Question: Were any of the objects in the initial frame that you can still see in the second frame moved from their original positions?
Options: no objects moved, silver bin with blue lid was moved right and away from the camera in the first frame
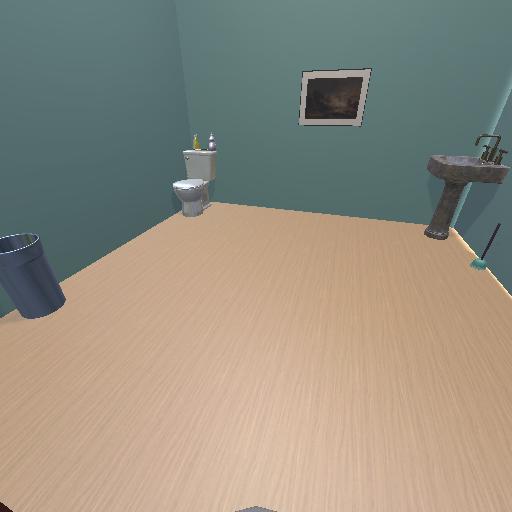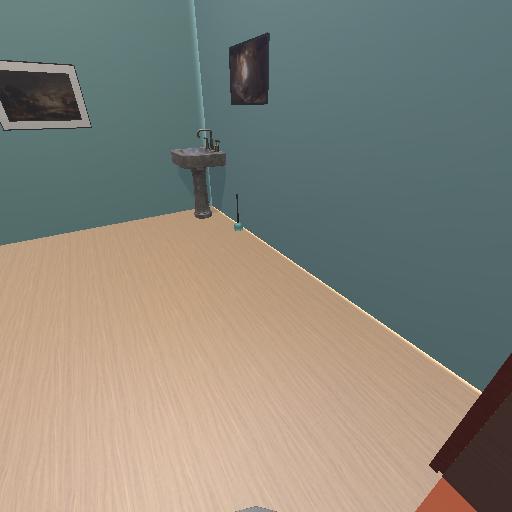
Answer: no objects moved